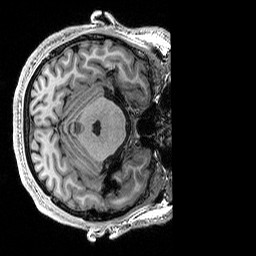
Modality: T1w
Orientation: axial
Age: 36
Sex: male
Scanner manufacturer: siemens
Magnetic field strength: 3 T
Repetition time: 2.53 s
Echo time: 0.0033 s